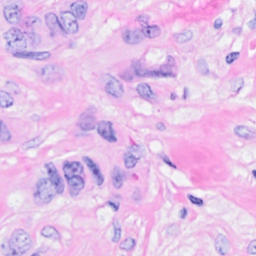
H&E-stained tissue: Breast